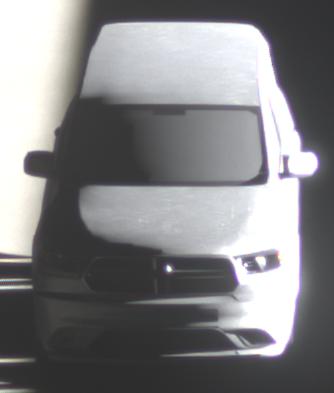
Make: Dodge
Model: Durango
Detailed model: Gen. 3
Model produced from: 2010
Doors: 5
Color: white
Road condition: dry road
Daytime: sunrise or sunset
Contrast: high contrast